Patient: sex F, age 59
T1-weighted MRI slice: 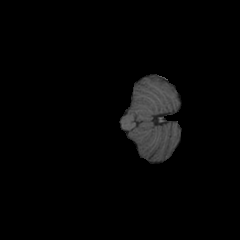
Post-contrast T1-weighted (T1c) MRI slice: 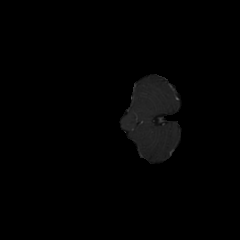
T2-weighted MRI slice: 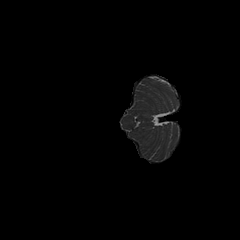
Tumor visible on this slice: no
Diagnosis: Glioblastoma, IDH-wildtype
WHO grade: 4